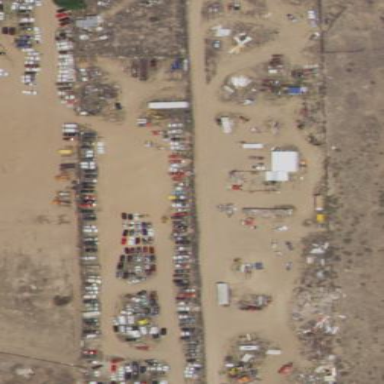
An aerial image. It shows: Scrap yard situated in industrial area.